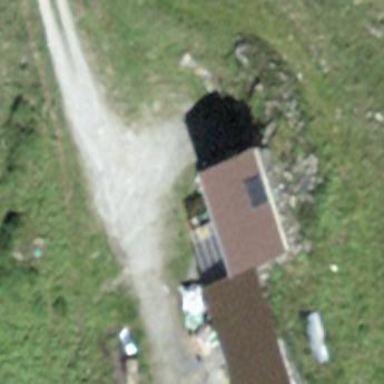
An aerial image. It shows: Farm shop located in building.